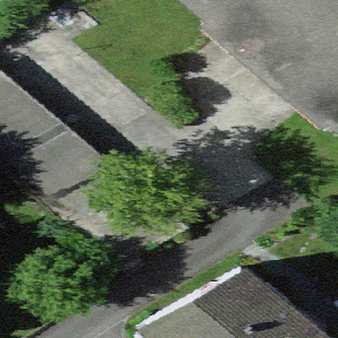
Label: other